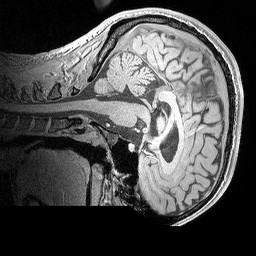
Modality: MP2RAGE
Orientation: sagittal
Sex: male
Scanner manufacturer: siemens
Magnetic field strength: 3 T
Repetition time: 5 s
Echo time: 0.00292 s